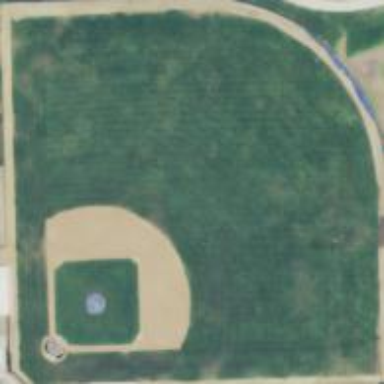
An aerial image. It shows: Baseball pitch for leisure land activities.